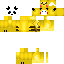
A female human skin with pale skin, wearing brown long hair dressed in a yellow tshirt and brown pants, featuring a closed mouth.